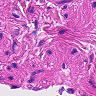
Metastatic tissue present: no